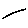
Label: line